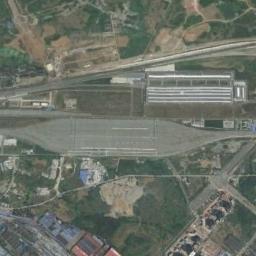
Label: railway_station